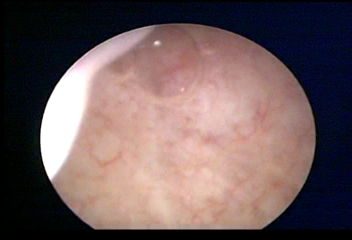
Modality: WLC
Class: Foreign bodies
Subclass: AirBubble
Bladder cancer association: No
Annotated structures: Air bubble